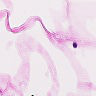
Metastatic tissue present: no